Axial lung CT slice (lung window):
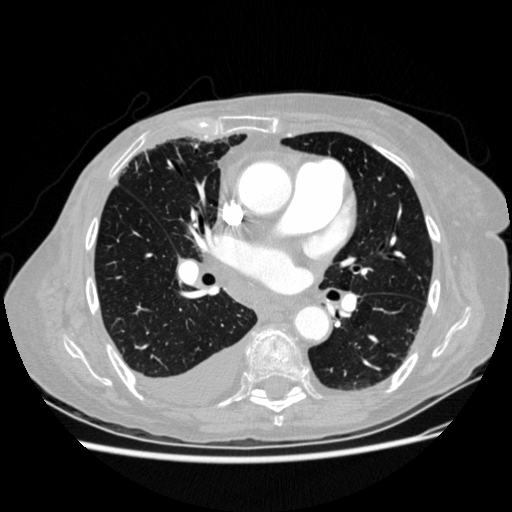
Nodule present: no